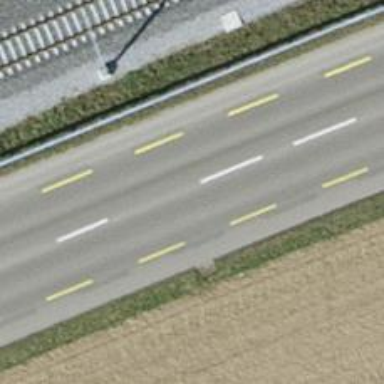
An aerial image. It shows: Primary highway with asphalt surface and designated cycle lane.